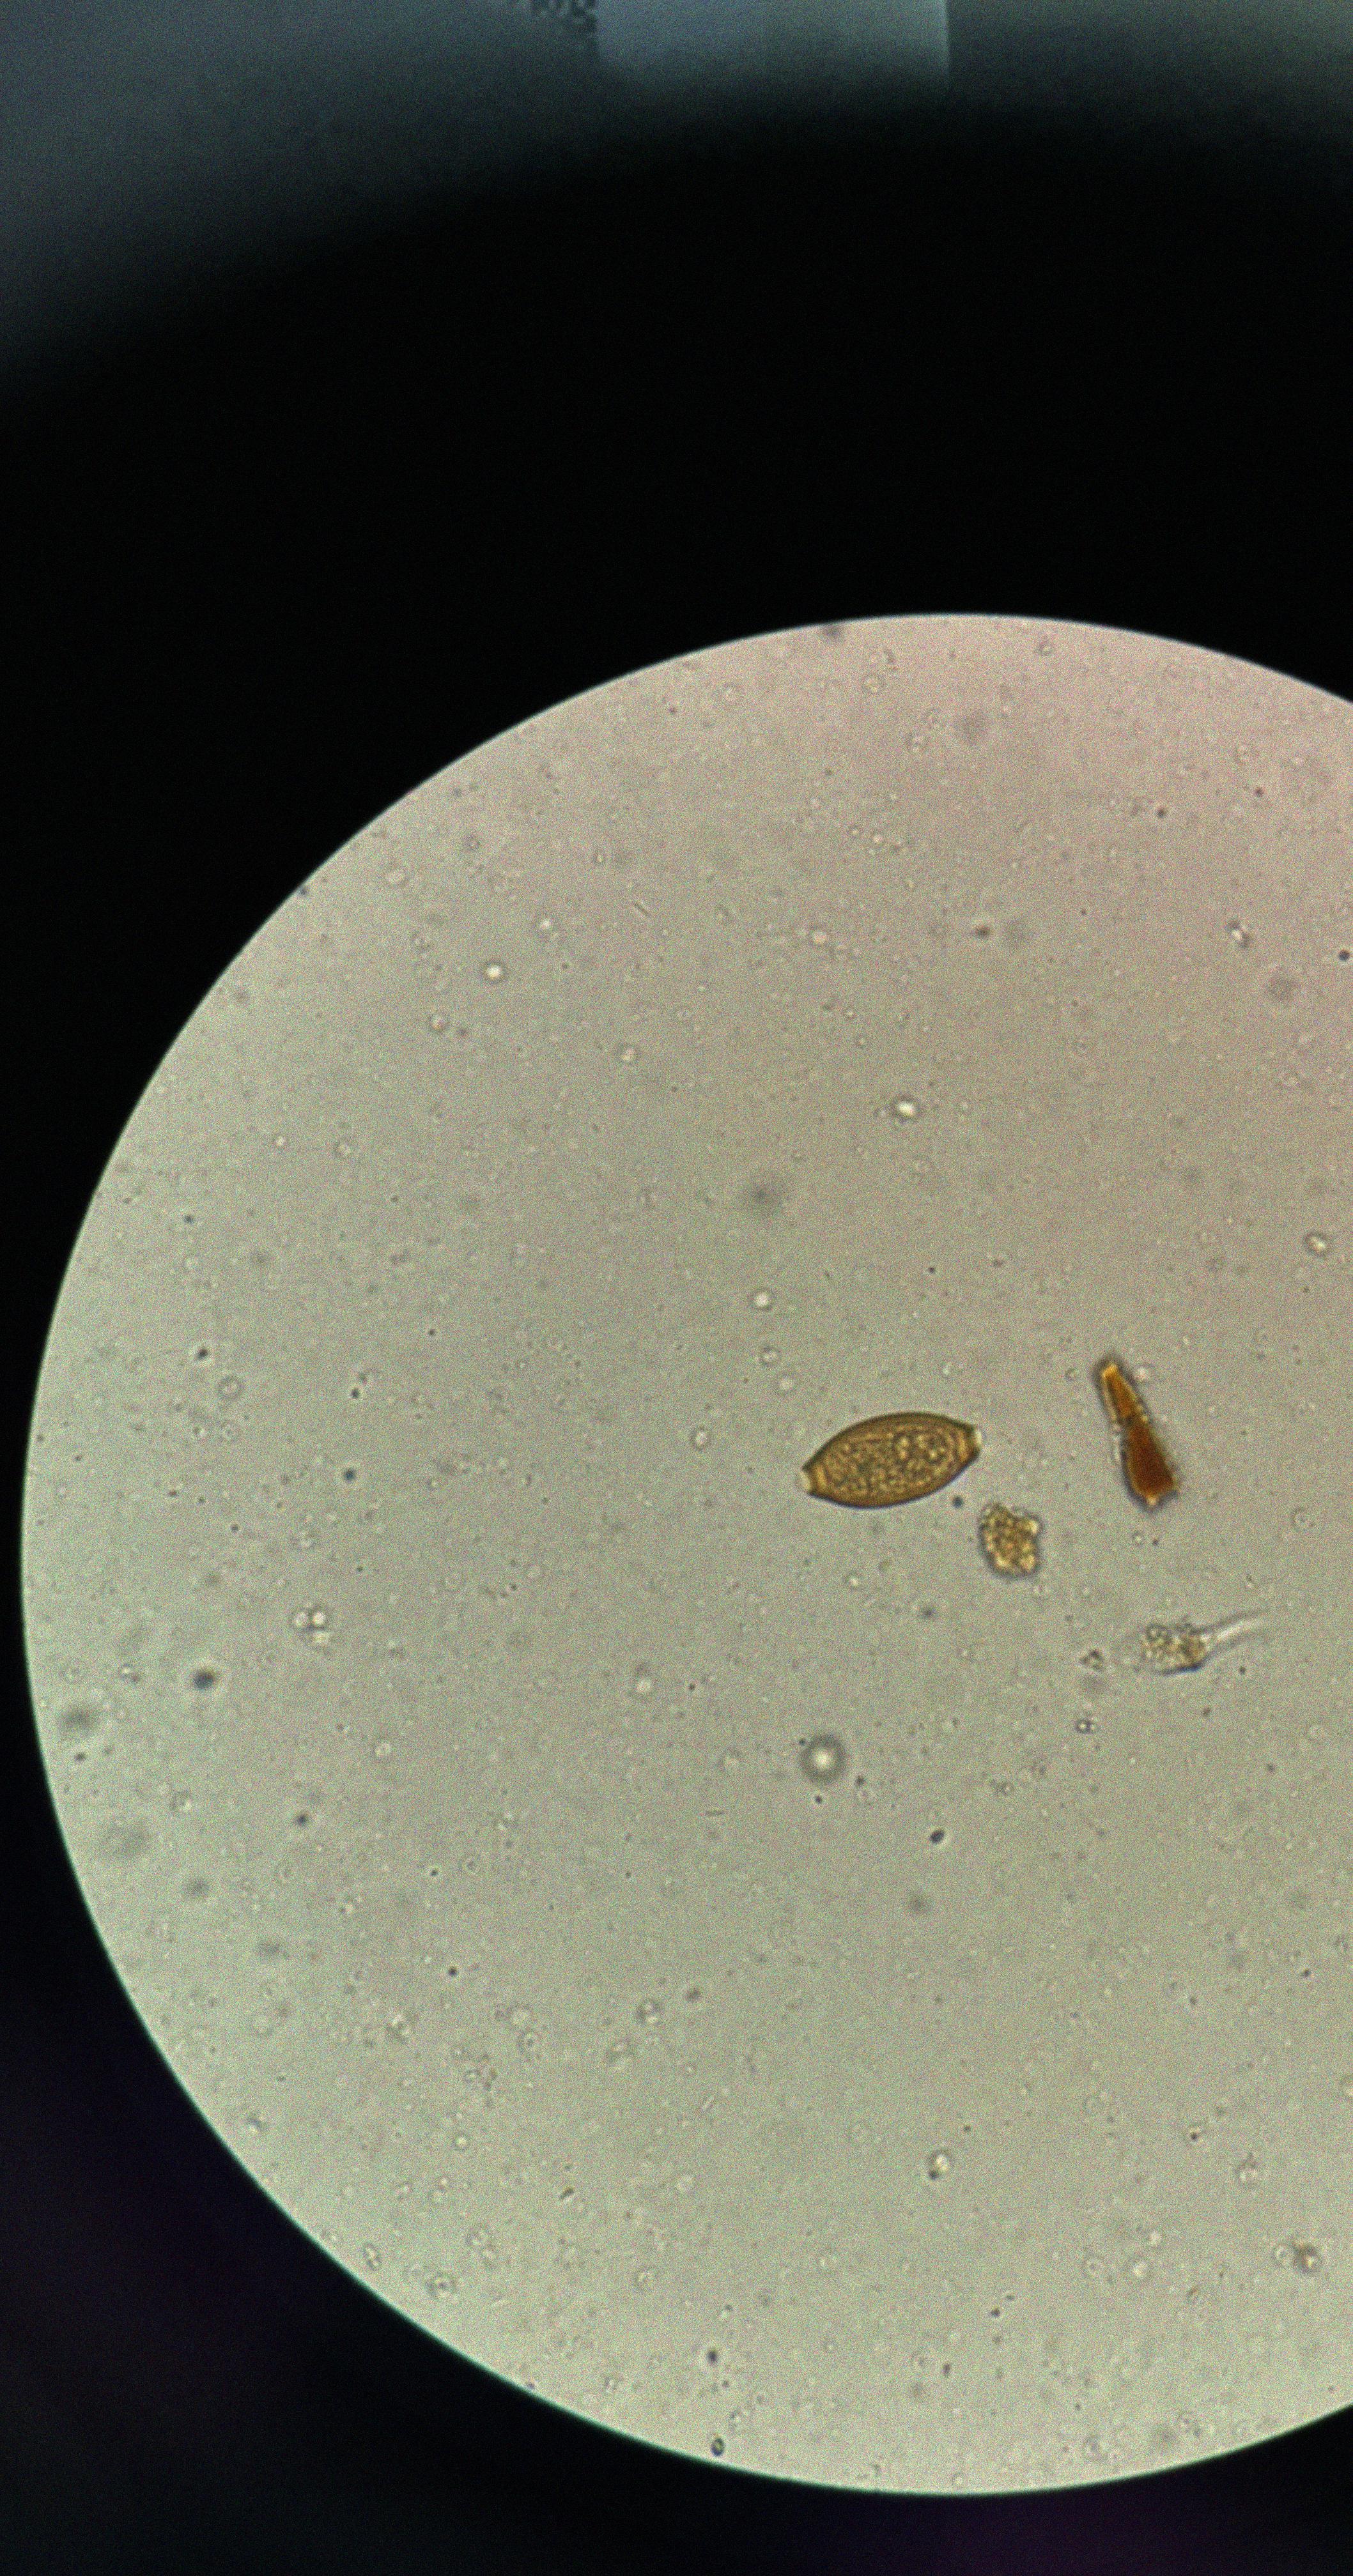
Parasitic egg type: Trichuris trichiura